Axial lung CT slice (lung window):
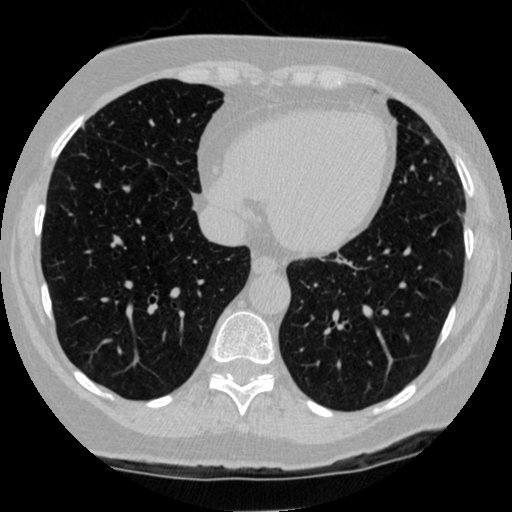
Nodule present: no